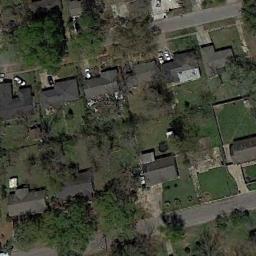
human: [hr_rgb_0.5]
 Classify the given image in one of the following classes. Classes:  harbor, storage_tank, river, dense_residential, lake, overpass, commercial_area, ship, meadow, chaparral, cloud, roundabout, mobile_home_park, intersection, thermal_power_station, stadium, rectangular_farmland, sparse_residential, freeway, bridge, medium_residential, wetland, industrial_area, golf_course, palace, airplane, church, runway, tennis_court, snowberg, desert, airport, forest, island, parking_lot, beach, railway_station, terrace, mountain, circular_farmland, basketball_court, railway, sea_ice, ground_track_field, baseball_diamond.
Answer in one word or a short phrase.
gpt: medium_residential